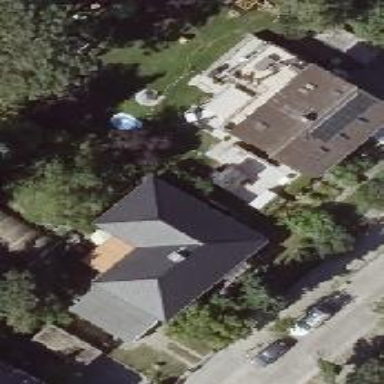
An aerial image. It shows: Detached building with hipped roof.